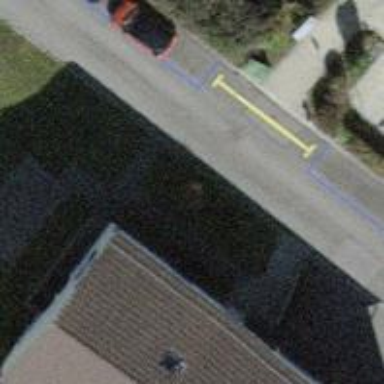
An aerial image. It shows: Residential road with asphalt surface.